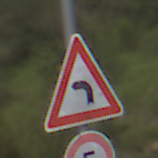
Verkehrszeichen: KurveLinks
Zusatzzeichen unten: Geschwindigkeit5
Umgebung: Outdoor, Nature
Tageszeit: Midday
Wetter: PartlyCloudy
Licht: Natural
Jahreszeit: NotSpecified
Kontrast: HighContrast